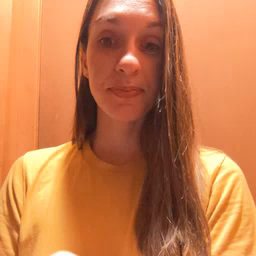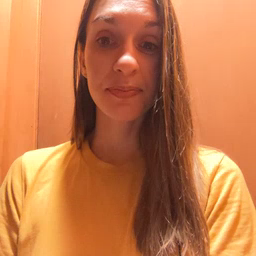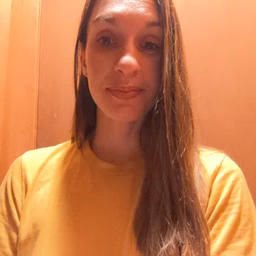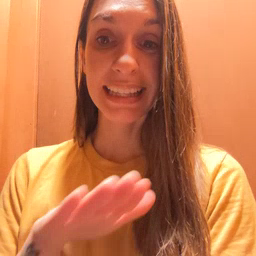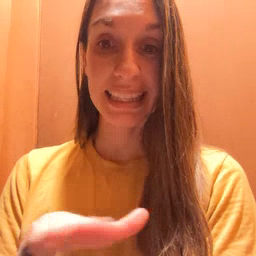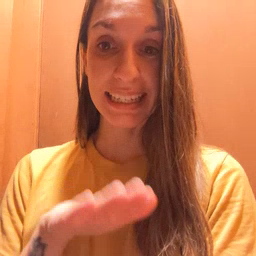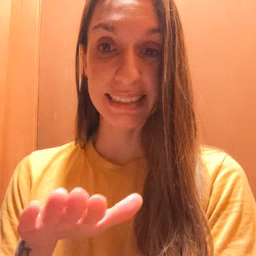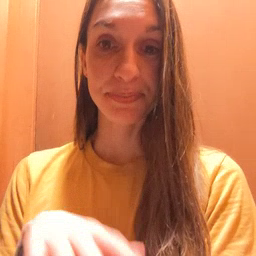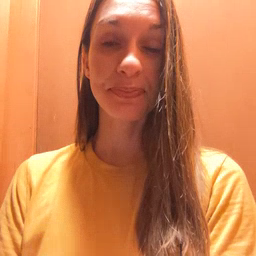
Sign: clean